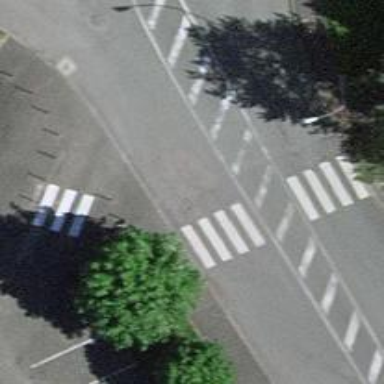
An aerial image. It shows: Zebra crossing for pedestrians.